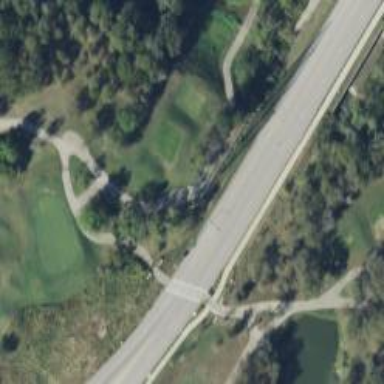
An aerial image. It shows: Path used for both walking and golf.